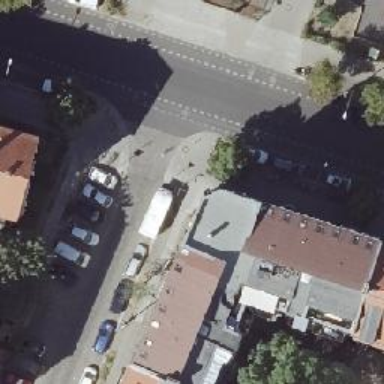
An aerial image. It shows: Unmarked crossing with kerb extension on both sides.